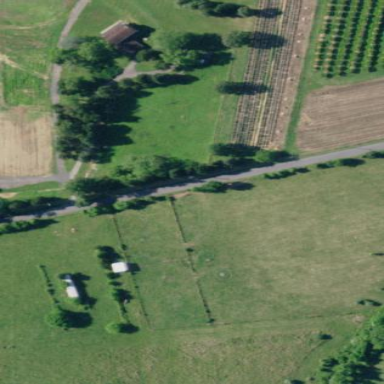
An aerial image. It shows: Farmyard area.